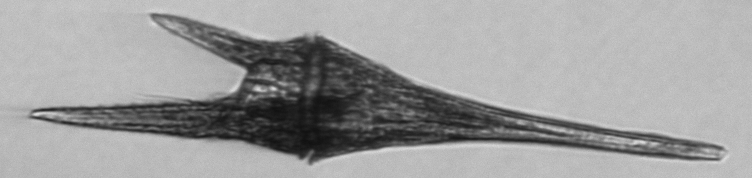
Label: Tripos_furca